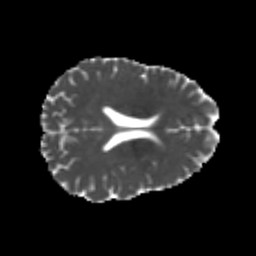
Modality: MD
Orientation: axial
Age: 22
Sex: female
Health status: healthy
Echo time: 0.074 s